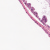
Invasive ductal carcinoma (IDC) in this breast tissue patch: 0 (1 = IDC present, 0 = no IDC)